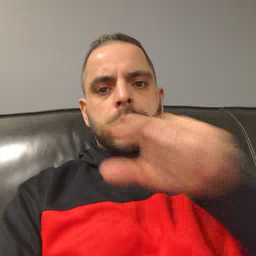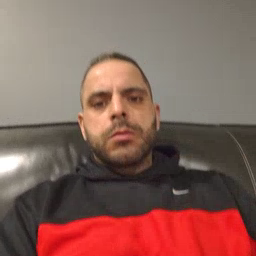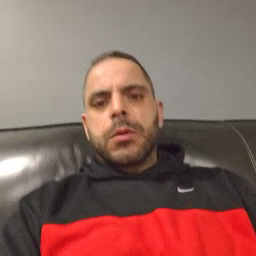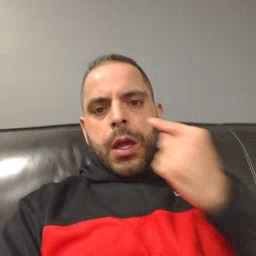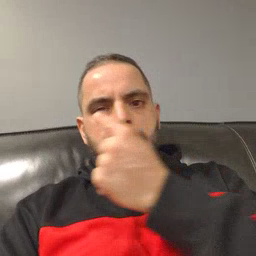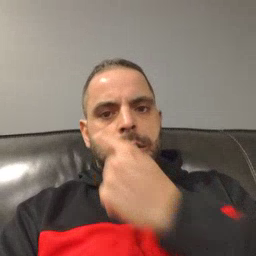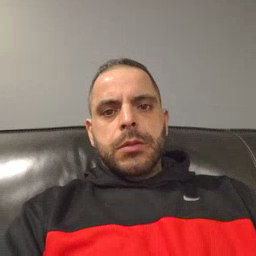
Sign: eye